Interaction volume radius: 5 \u00c5
Interaction volume height: 25 \u00c5
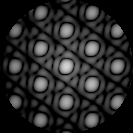
Disorder parameter: 0.007117